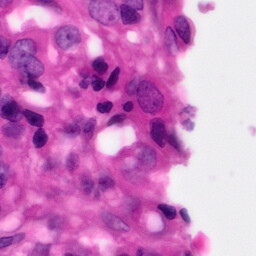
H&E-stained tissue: Pancreatic